Question: I want to have my round div to keep the text inside it. like you see on the image

How can I do this using CSS? because my round div, will have the text like it was squared.
<URL>
'''
div {
width: 320px;
height: 320px;
border-radius: 50%;
background: #333;
color: #FFF;
}
'''
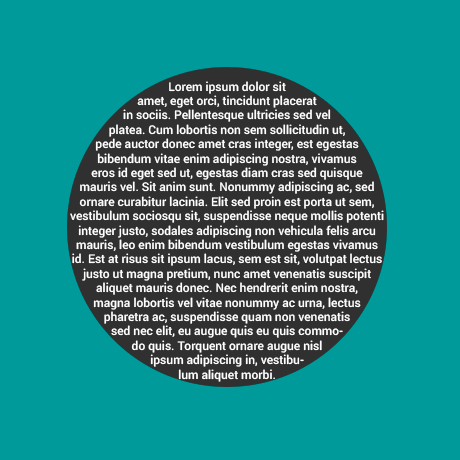
Answer: I've created an example of how you can achieve this. There is not an easy way yet, but it's coming in the near future as Spudley mentioned. <URL>
This example is based on the same concept used by <URL> but I created this example to explain what's going on and how to achieve this effect.
Basically, you need to create your circle first and some sample text, then create a set of "imaginary" floating div's to give your text guidelines to not exceed and automatically wrap to the next line. Feel free to play around with the widths of the div's so you can achieve the desired effect. Also, if you remove the border, you can see what the text actually looks like. The border helps when setting the widths of the div's.
'''
<div style="float:left;clear:left;height:15px;width:130px"></div>
<div style="float:right;clear:right;height:15px;width:130px"></div>
'''
In my example, I didn't create the whole circle, but it should be enough to get you going on the right track. Please let me know if you need any further assistance with this idea. Thanks.